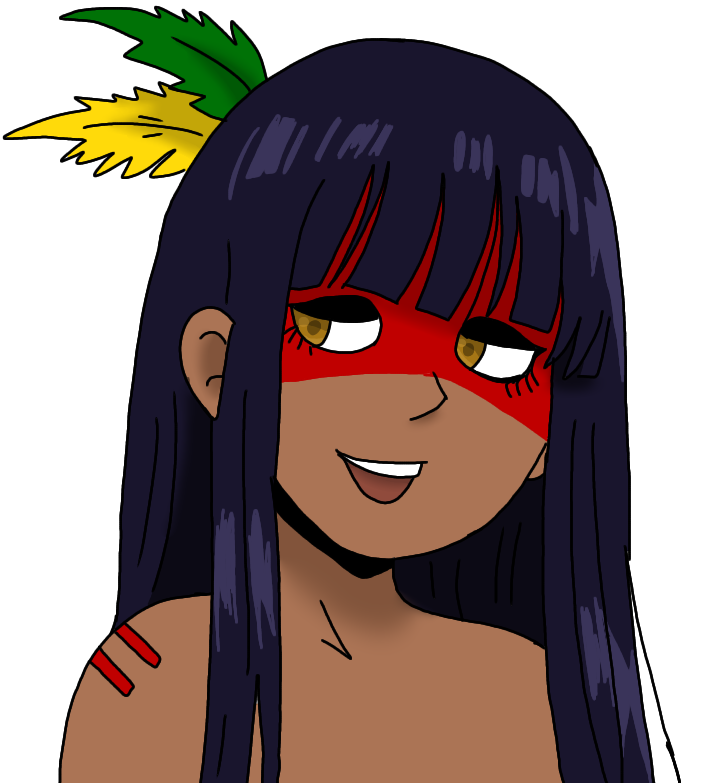
Label: 5_Ashbie_and_Enbie_Girl